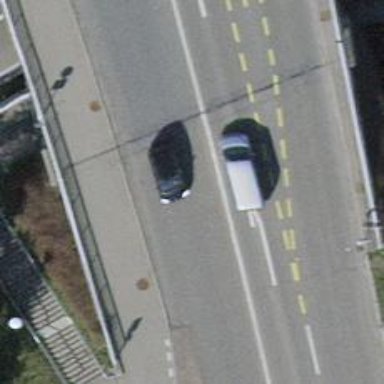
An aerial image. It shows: Railway crossing with traffic signals.